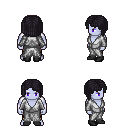
a pixel art fantasy rpg character, male body template, dark elf, purple skin, white robe, gold greaves, raven pageboy hairstyle, black shoes, four views (front, back, left, right), 2x2 character sprite sheet, small pixel art, hard edges, no anti-aliasing